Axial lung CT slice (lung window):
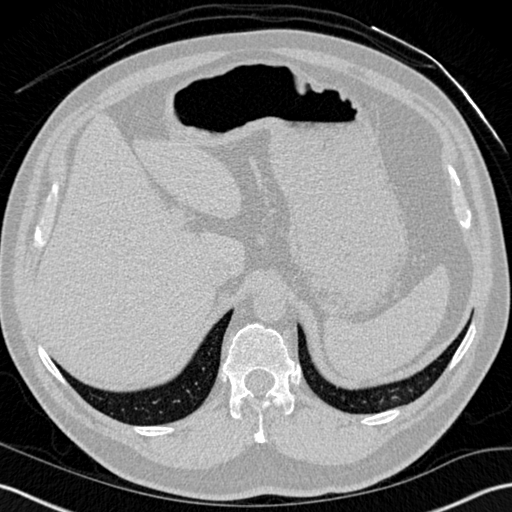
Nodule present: no